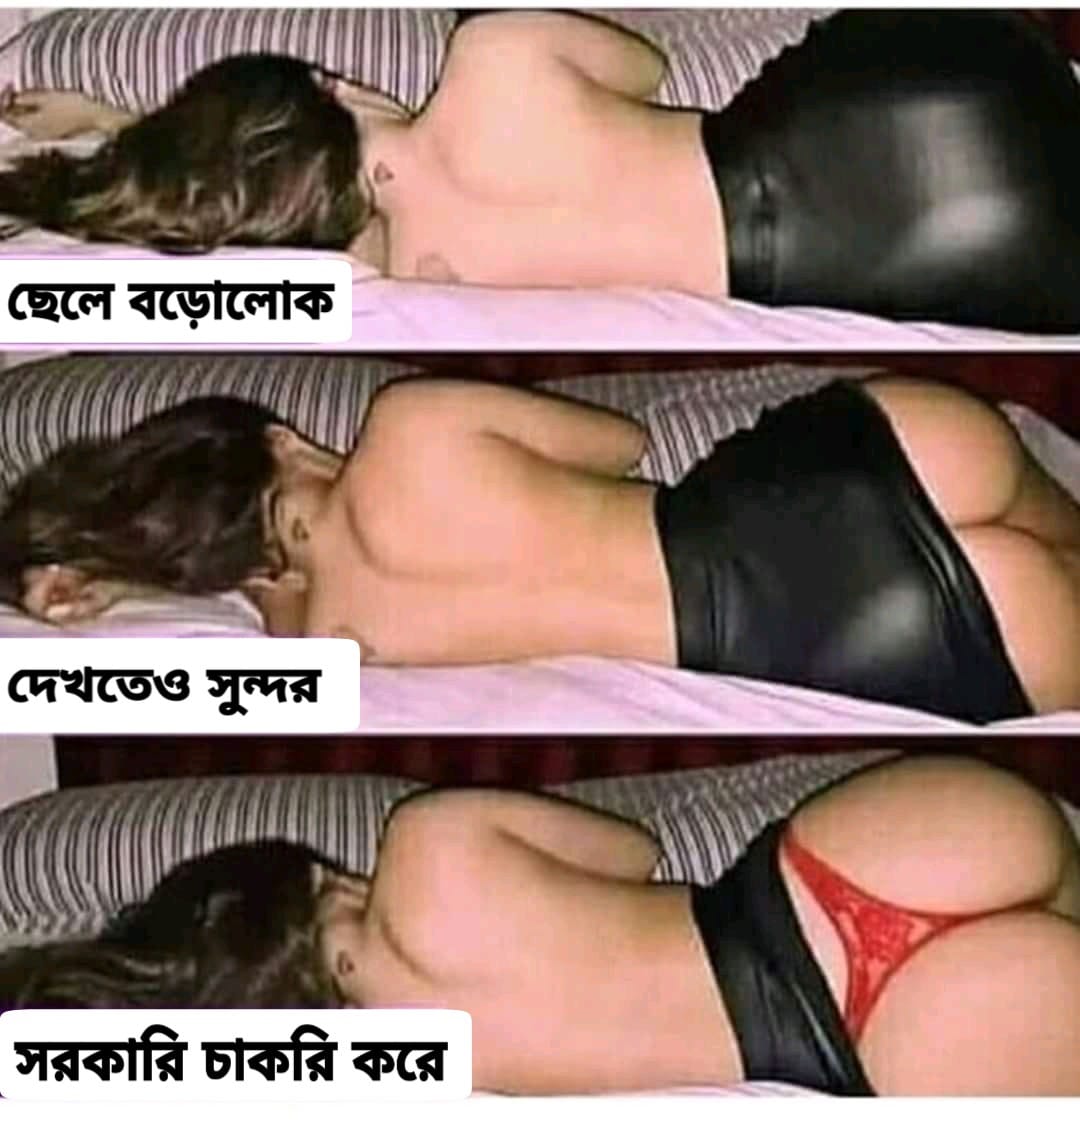
Caption: ছেলে বড়লোক    দেখতেও সুন্দর    সরকারি চাকরি করে
Label: hate